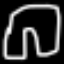
Label: pants